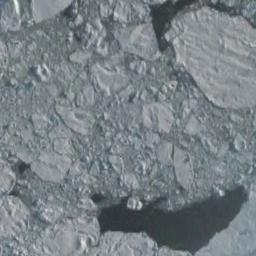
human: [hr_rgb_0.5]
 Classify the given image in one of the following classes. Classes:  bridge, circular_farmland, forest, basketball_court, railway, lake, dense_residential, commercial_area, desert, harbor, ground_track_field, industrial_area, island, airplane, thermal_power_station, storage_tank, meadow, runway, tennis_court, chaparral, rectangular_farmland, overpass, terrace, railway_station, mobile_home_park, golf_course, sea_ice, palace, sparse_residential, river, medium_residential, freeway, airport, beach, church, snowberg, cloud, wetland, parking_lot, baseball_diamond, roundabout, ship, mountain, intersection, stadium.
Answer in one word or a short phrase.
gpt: sea_ice